Question: I am writing asp.net C# project and testing this in Chrome browser.
The page consists several textboxes: one for user name, one for email, one for phone, password, etc.
I run the project and fill textboxes. Next time when I start typing in userName textbox all the previously typed words including email,address, phone.. start to appear as hint under the textbox, for example, like in the following picture(but this is not exactly in my project):

Suppose that stack overflow is username typed before in this textbox, and stackhash_0a9e is useraddress typed before in address textbox. I want that stackkash_0a9e will not appear in this textbox, this should appear in textbox for address when user is typing there.
Is there solution of this, if so how?
Thanks
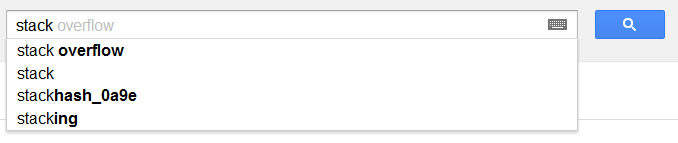
Answer: Textbox only shows that data which is entered in it, I don't know why your username textbox is also showing useraddress, probably you had entered useraddress in the username textbox. The textbox retains the previous value due to viewstate. You can disable the viewstate but it will stills shows you the previous data bcz it was also cached in browser.
To disable the cache Add the 'ViewStateMode' to your textbox and set it to 'ViewStateMode="Disabled"' ViewStateMode is only available in .net 4
'''
<asp:TextBox ID="TextBox1" runat="server" ViewStateMode="Disabled"></asp:TextBox>
'''